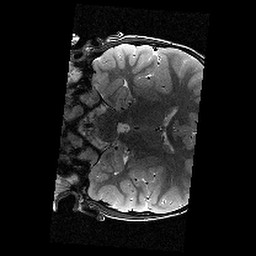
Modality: T2w
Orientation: coronal
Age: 9
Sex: male
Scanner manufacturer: siemens
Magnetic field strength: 3 T
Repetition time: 9.23 s
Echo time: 0.067 s